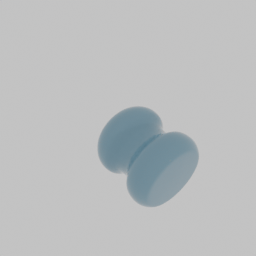
Label: furniture